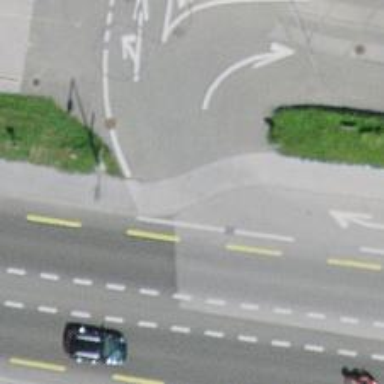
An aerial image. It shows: Unmarked crossing on footway.